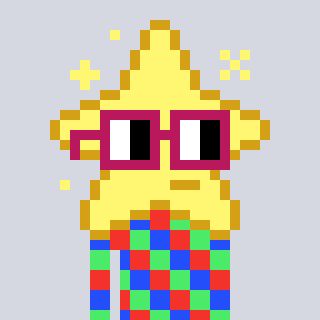
a pixel art character with square dark red glasses, a star-shaped head and a magenta-colored body on a cool background